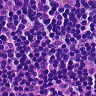
Metastatic tissue present: no